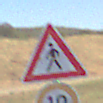
Verkehrszeichen: FussgaengerRechts
Zusatzzeichen unten: Geschwindigkeit10
Umgebung: Outdoor, RoadRail
Tageszeit: Midday
Wetter: Clear
Licht: Natural
Jahreszeit: Summer
Kontrast: HighContrast